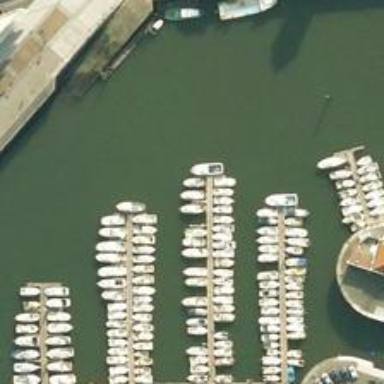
Many boats are orderly in a port near a wharf .